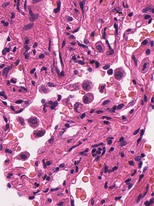
Tumor epithelial tissue: no
Tumor-associated stroma tissue: no
Normal tissue: yes